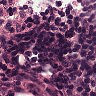
Metastatic tissue present: no